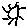
Label: sun